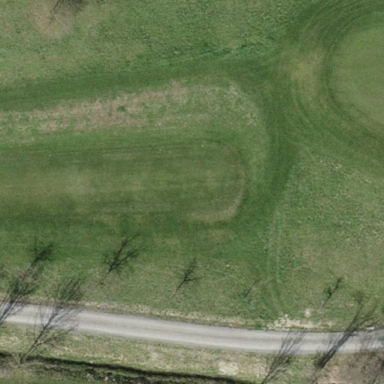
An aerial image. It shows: Grass area designated as golf tee.